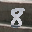
Label: 8